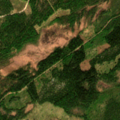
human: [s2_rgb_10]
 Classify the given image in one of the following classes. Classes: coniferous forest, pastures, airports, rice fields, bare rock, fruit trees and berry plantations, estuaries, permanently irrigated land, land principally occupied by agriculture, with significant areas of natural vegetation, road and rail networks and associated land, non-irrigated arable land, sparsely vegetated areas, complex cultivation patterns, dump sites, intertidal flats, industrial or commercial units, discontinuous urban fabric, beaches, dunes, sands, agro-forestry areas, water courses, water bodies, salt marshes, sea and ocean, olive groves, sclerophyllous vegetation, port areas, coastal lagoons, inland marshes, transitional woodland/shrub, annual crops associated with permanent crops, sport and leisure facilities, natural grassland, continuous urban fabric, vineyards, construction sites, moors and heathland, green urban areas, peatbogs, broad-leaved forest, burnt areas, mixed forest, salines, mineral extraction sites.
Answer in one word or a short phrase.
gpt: coniferous forest, mixed forest, transitional woodland/shrub